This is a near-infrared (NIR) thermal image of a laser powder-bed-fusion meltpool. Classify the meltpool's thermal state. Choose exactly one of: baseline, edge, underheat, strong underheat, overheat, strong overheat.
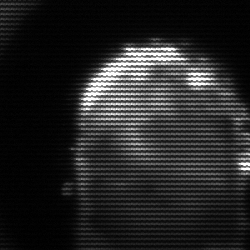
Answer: baseline